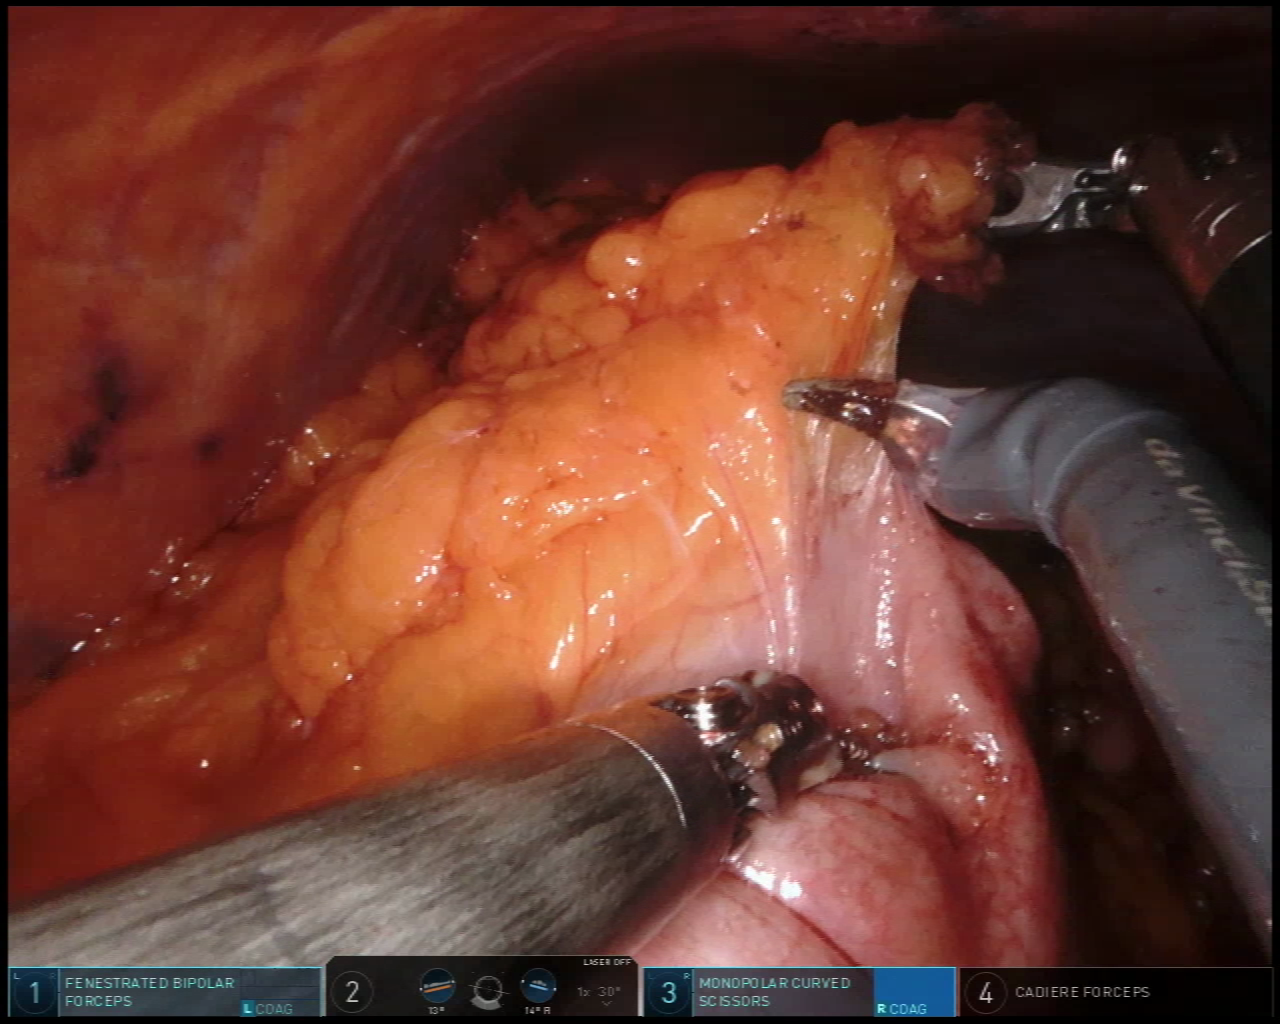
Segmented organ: colon
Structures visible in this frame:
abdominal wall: yes
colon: yes
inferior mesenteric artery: no
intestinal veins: no
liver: no
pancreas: no
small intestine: no
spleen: no
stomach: no
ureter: no
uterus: no
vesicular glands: no